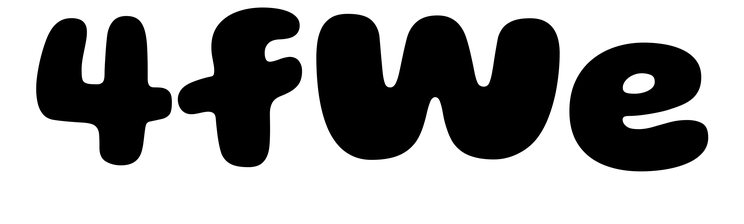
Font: Gluten_ExtraBold